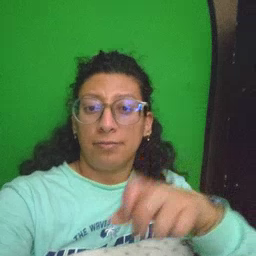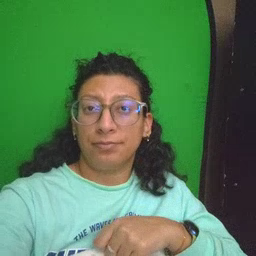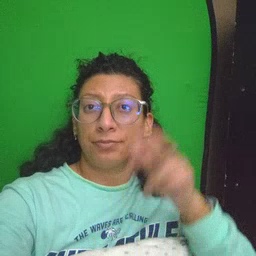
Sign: hear